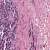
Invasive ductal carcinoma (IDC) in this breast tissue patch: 1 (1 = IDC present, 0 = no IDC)